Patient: sex M, age 53
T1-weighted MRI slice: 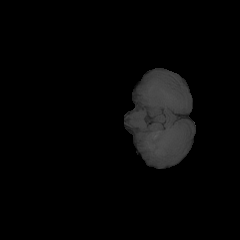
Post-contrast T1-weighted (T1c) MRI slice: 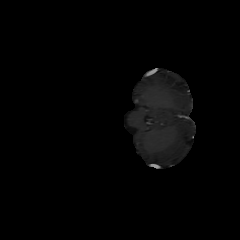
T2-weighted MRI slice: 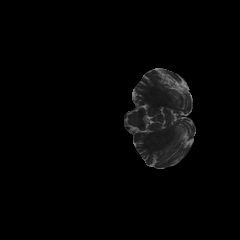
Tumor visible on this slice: no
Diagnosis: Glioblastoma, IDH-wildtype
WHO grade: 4